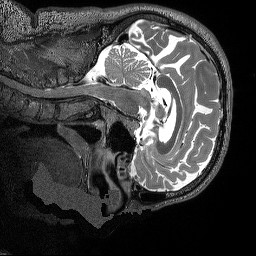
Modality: T2w
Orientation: sagittal
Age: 66
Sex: male
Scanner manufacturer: siemens
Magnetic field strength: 3 T
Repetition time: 3.2 s
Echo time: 0.564 s